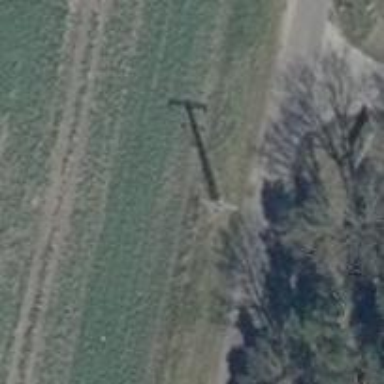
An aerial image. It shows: Power pole.